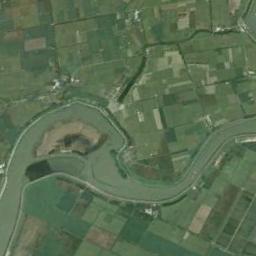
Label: river